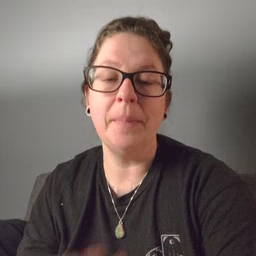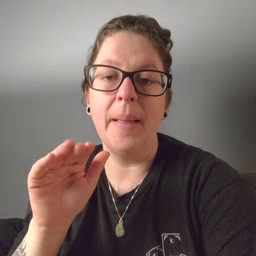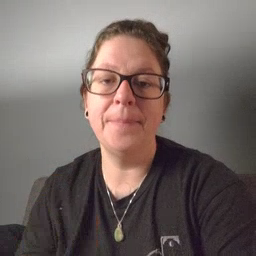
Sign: bye